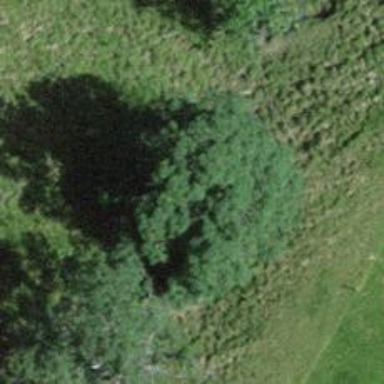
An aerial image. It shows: Single tag "natural: tree."